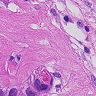
Metastatic tissue present: yes